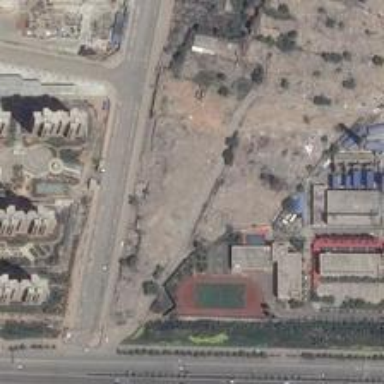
A basketball court stands at the street corner with a spare area .